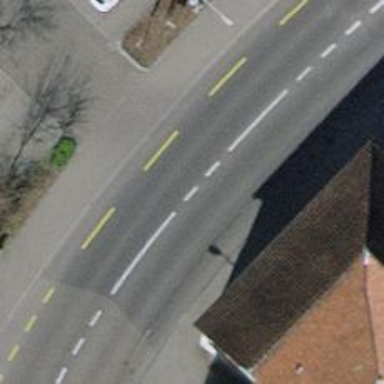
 featuring separate cycle lane and sidewalk."